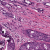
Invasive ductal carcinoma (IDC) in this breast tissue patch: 1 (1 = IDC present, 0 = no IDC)